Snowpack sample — Loveland Pass, Silver Plume, Colorado, USA (1/12/25, 11:40 AM MST)
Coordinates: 39.66, -105.88
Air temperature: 7 °F
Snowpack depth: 140 cm
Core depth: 10 cm
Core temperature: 41 °F
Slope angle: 11°, slope face: 30°
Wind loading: high
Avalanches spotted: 2
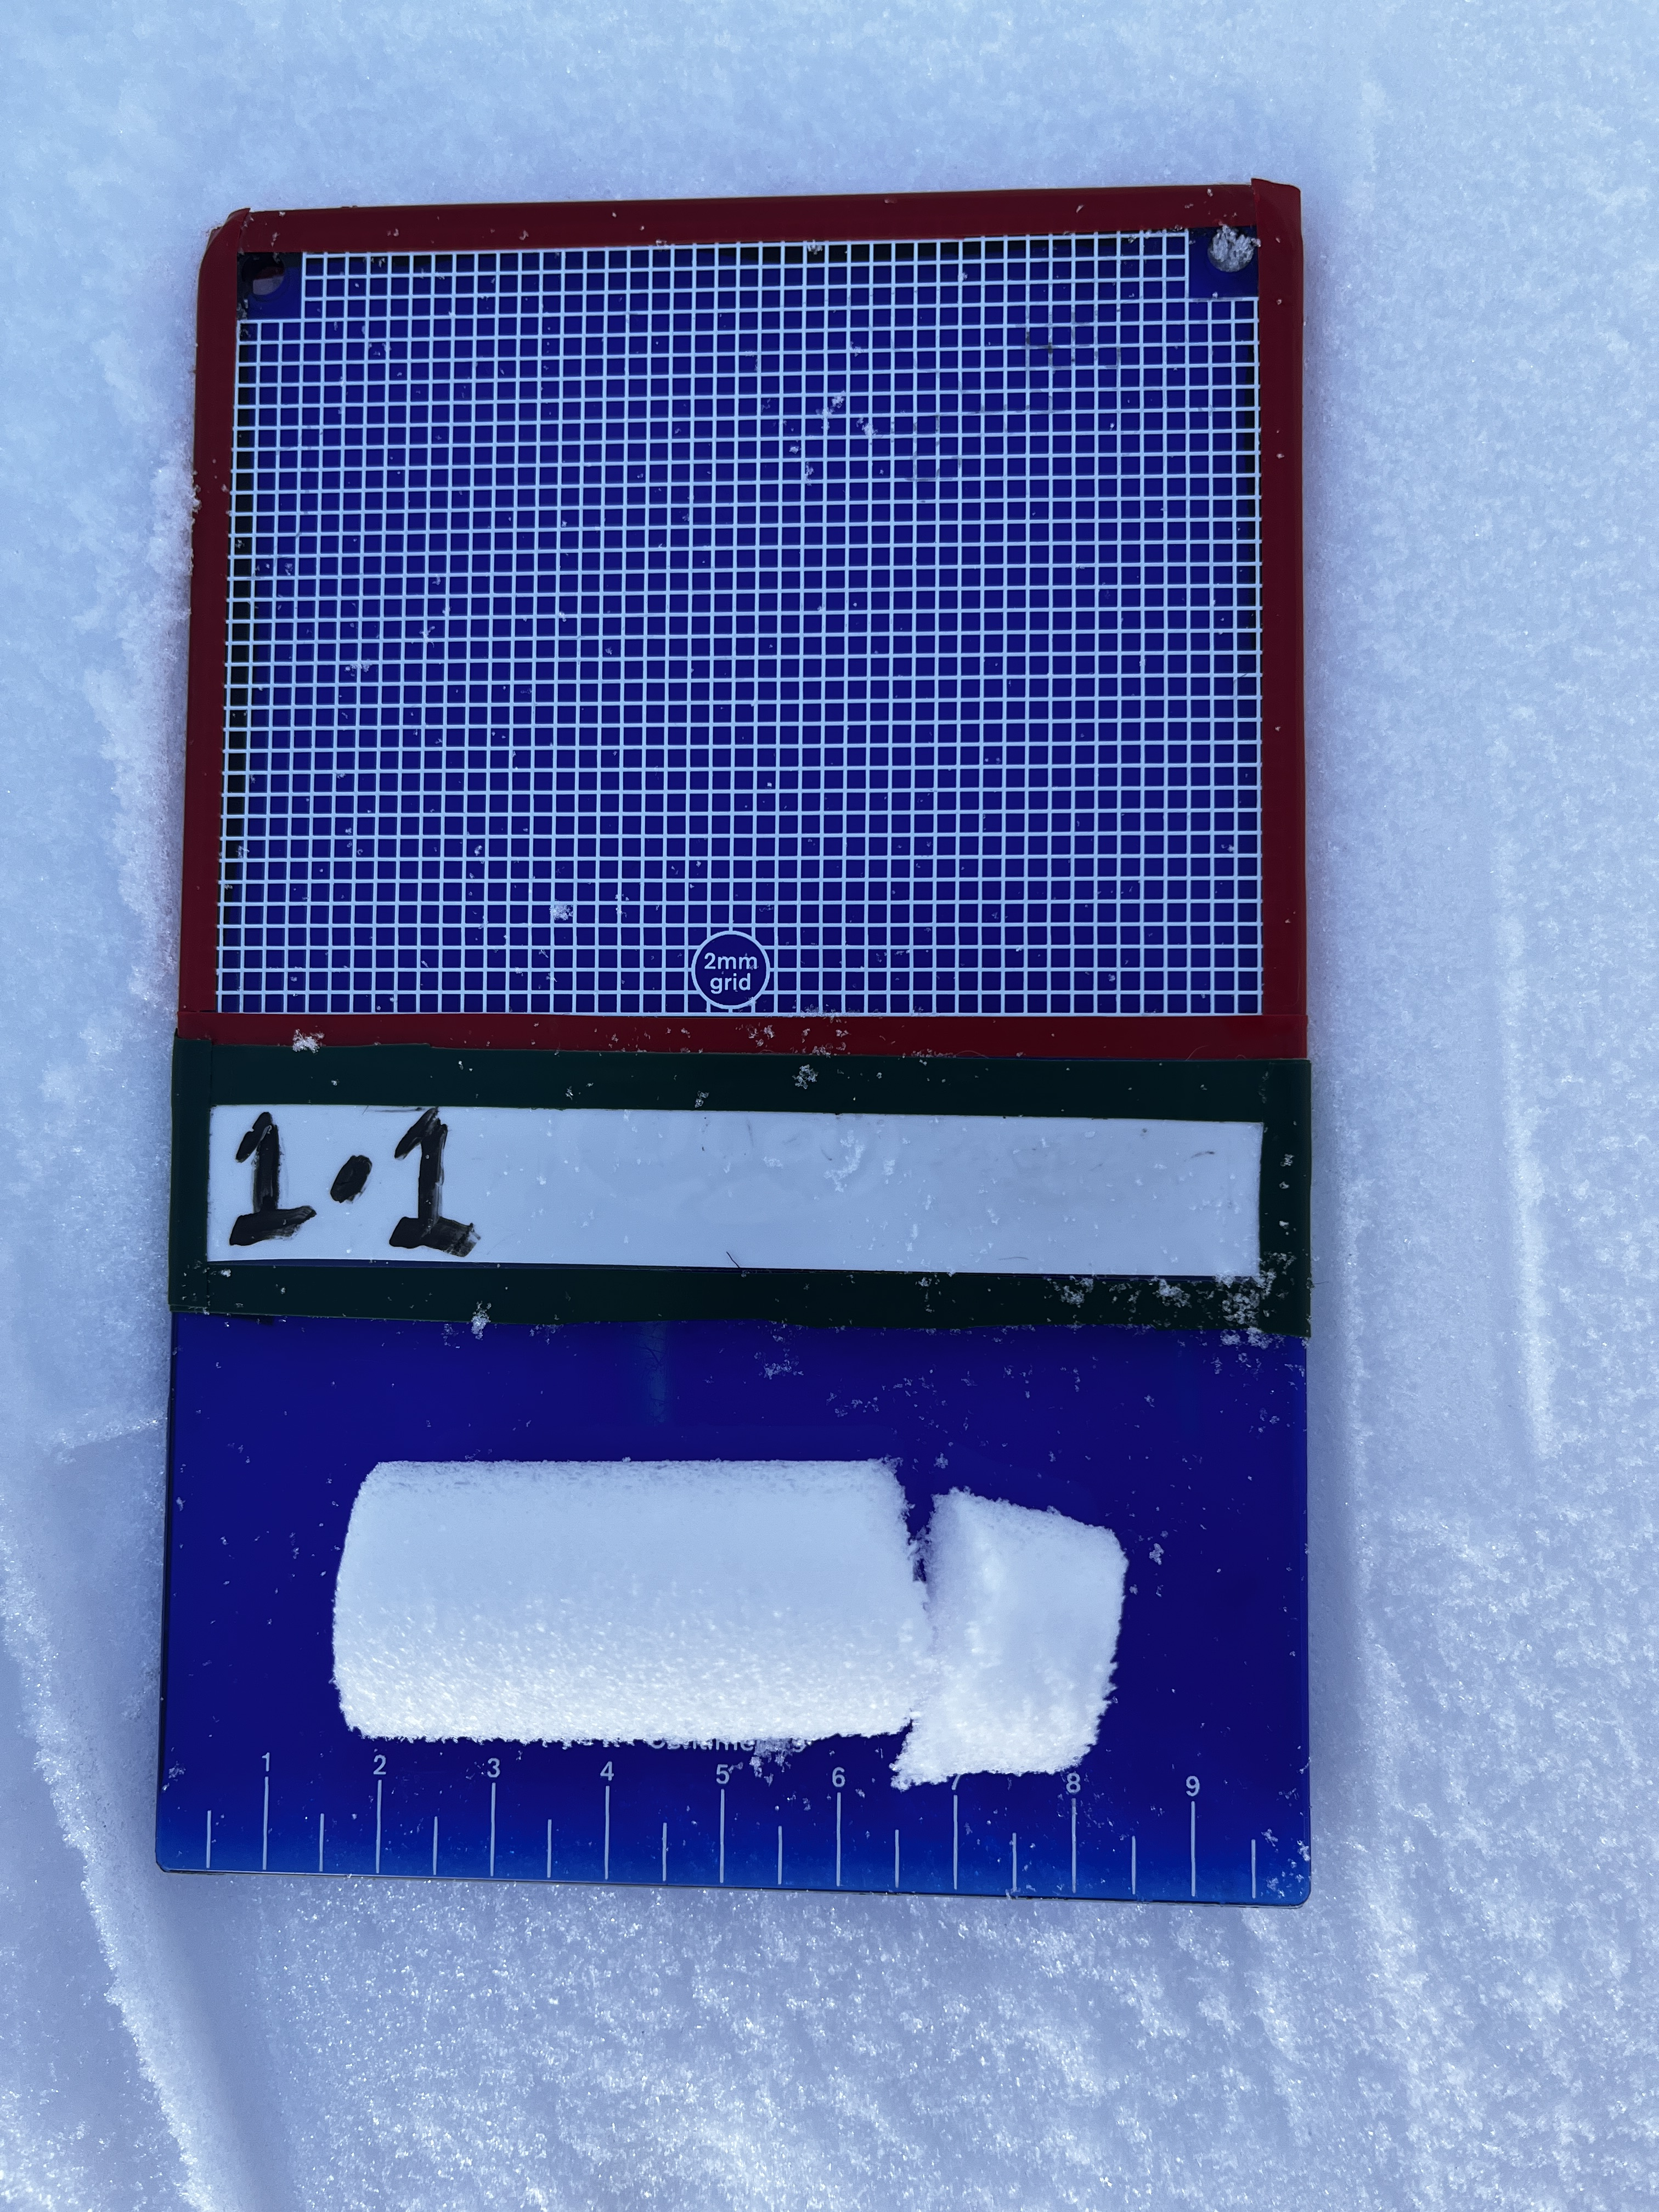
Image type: crystal_card
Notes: Pilot using slightly modified coring method that took too large segment for snow profile picturing, advised not to use in higher level models. Two avalanche on south face nearby, partially cloudy with light snow in the last 24 hours. Lots of wind loading on eastern features.